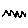
Label: zigzag